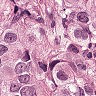
Metastatic tissue present: yes